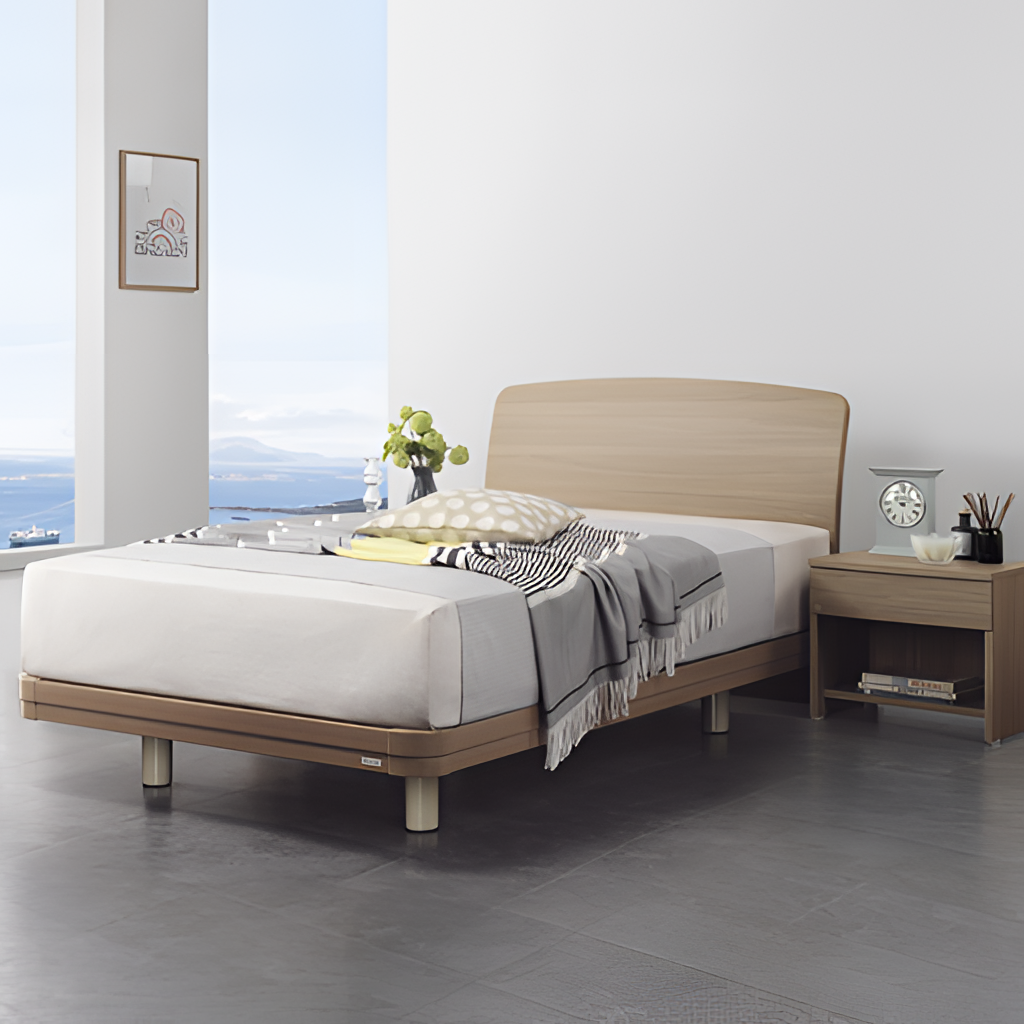
bedroom, beige wood bed, paint wallpaper, with solid pattern, tile flooring, with large square pattern, minimalist